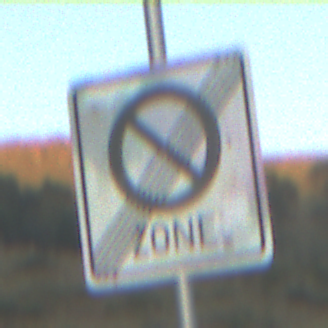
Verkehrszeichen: EndeEingeschraenktesHalteverbotZone
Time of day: SunriseSunset
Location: Outdoor (RoadRail)
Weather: PartlyCloudy
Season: NotSpecified
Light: Natural